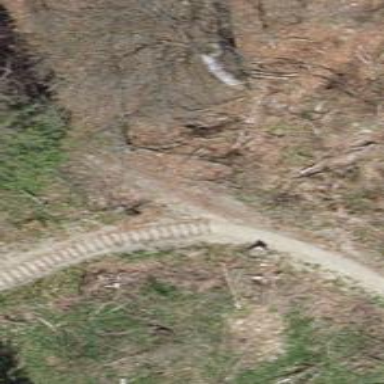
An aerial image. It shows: Road with steps.